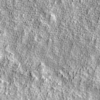
Label: not_dusty